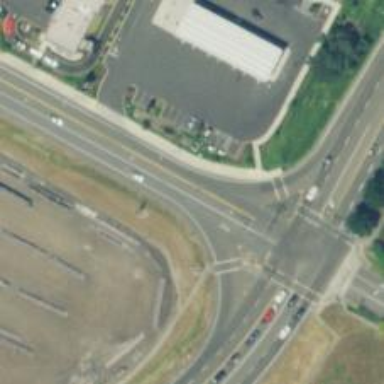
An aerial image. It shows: Tertiary road with sidewalk on the left.